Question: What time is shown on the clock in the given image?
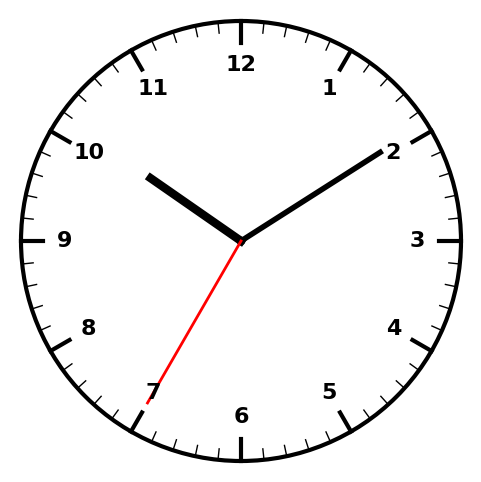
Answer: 10:09:35